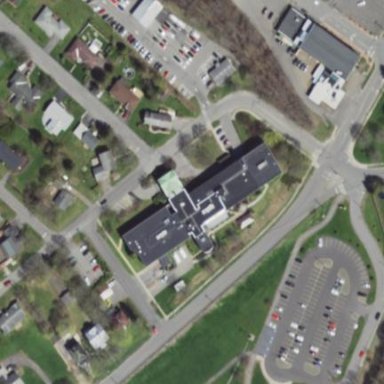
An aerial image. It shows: Service building.